Field crop: maize
Growth stage: 2
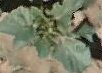
Species: datura